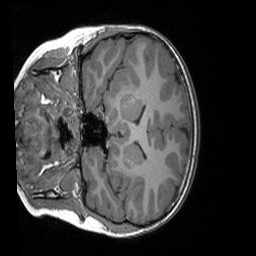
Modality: T1w
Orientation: coronal
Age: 8
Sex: male
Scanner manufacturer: siemens
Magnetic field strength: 3 T
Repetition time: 1.65 s
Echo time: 0.00203 s